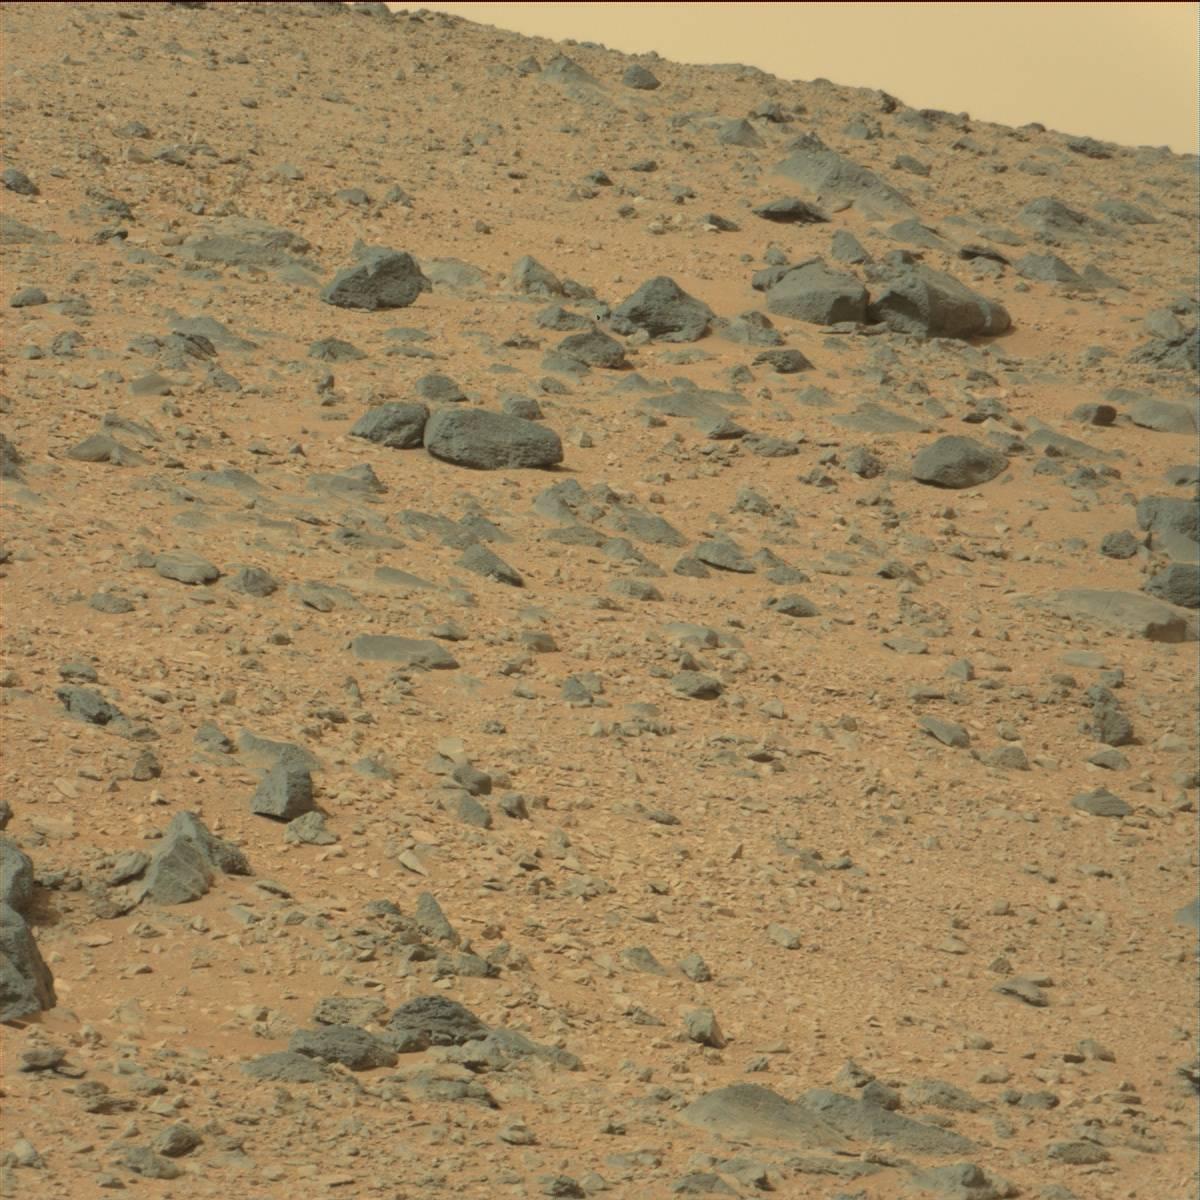
Terrain classes present: Bedrock, Sand / Soil, Sky